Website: ulta-beauty
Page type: address-validator
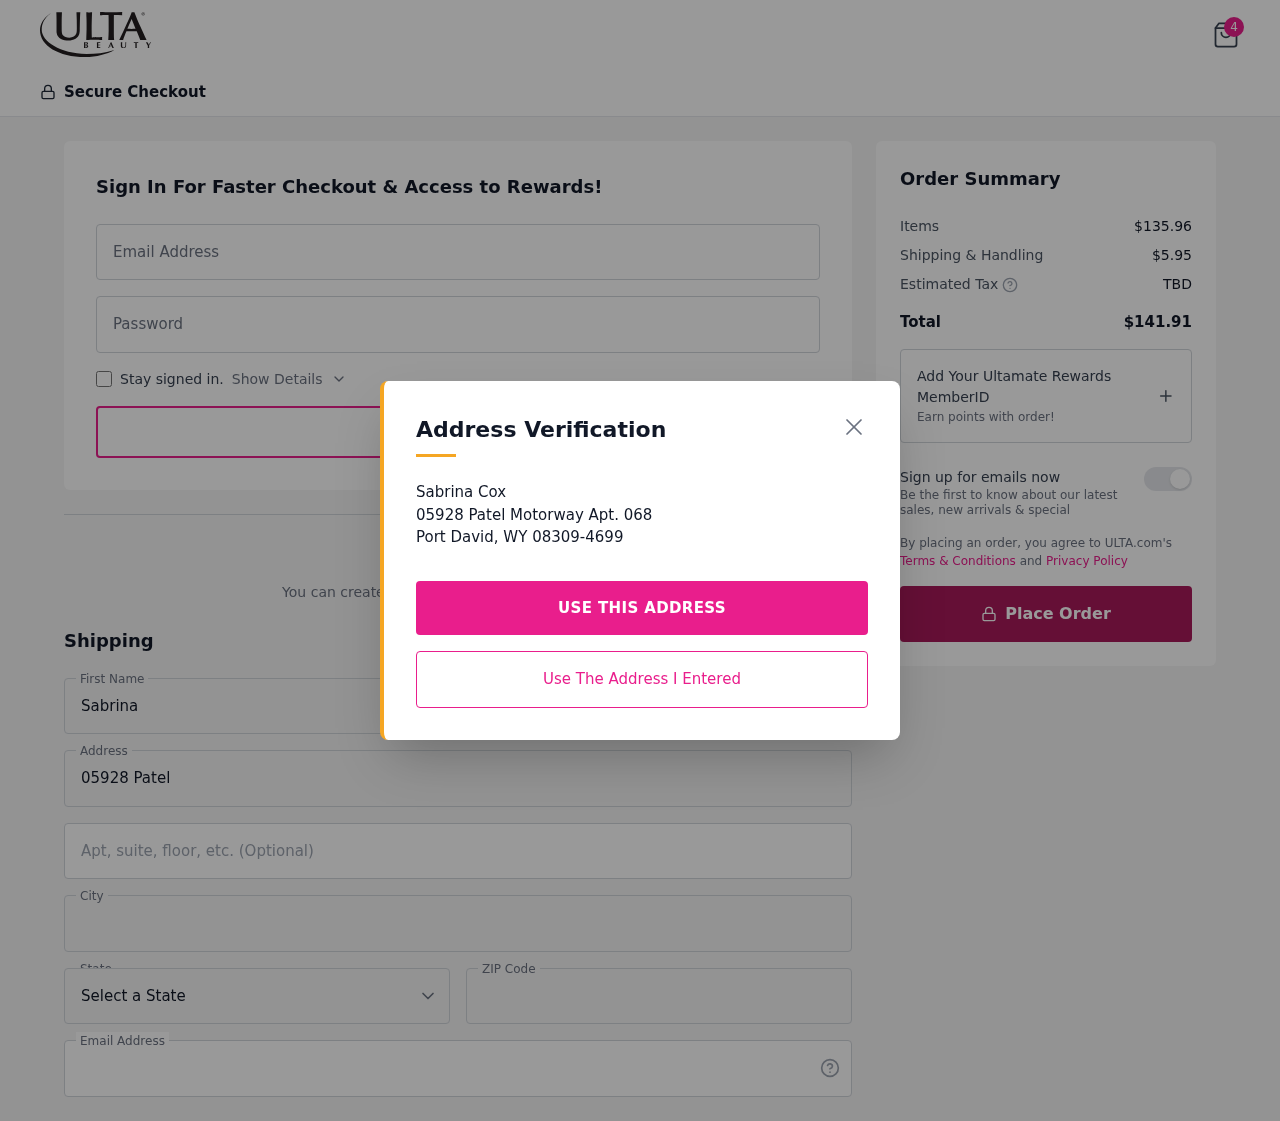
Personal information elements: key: PII_CITY
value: Port David
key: PII_EMAIL
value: sabrina_cox@yahoo.com
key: PII_FIRSTNAME
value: Sabrina
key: PII_LASTNAME
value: Cox
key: PII_POSTCODE
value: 08309
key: PII_STATE_ABBR
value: WY
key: PII_STREET
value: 05928 Patel Motorway Apt. 068
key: PII_STREET2
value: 05928 Patel Motorway Apt. 068
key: PII_FULLNAME2
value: Sabrina Cox
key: PII_CITY2
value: Port David
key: PII_STATE_ABBR2
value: WY
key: PII_POSTCODE_FULL
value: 08309
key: PII_POSTCODE_EXT
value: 4699
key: PII_POSTCODE_NUMERIC
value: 8309
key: PII_POSTCODE_EXT_NUMERIC
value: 4699
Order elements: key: ORDER_NUM_ITEMS
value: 4
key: ORDER_SUBTOTAL
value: $135.96
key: ORDER_SHIPPING_COST
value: $5.95
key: ORDER_TOTAL
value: $141.91